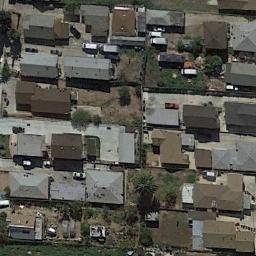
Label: dense_residential